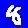
Digit: 8